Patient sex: F
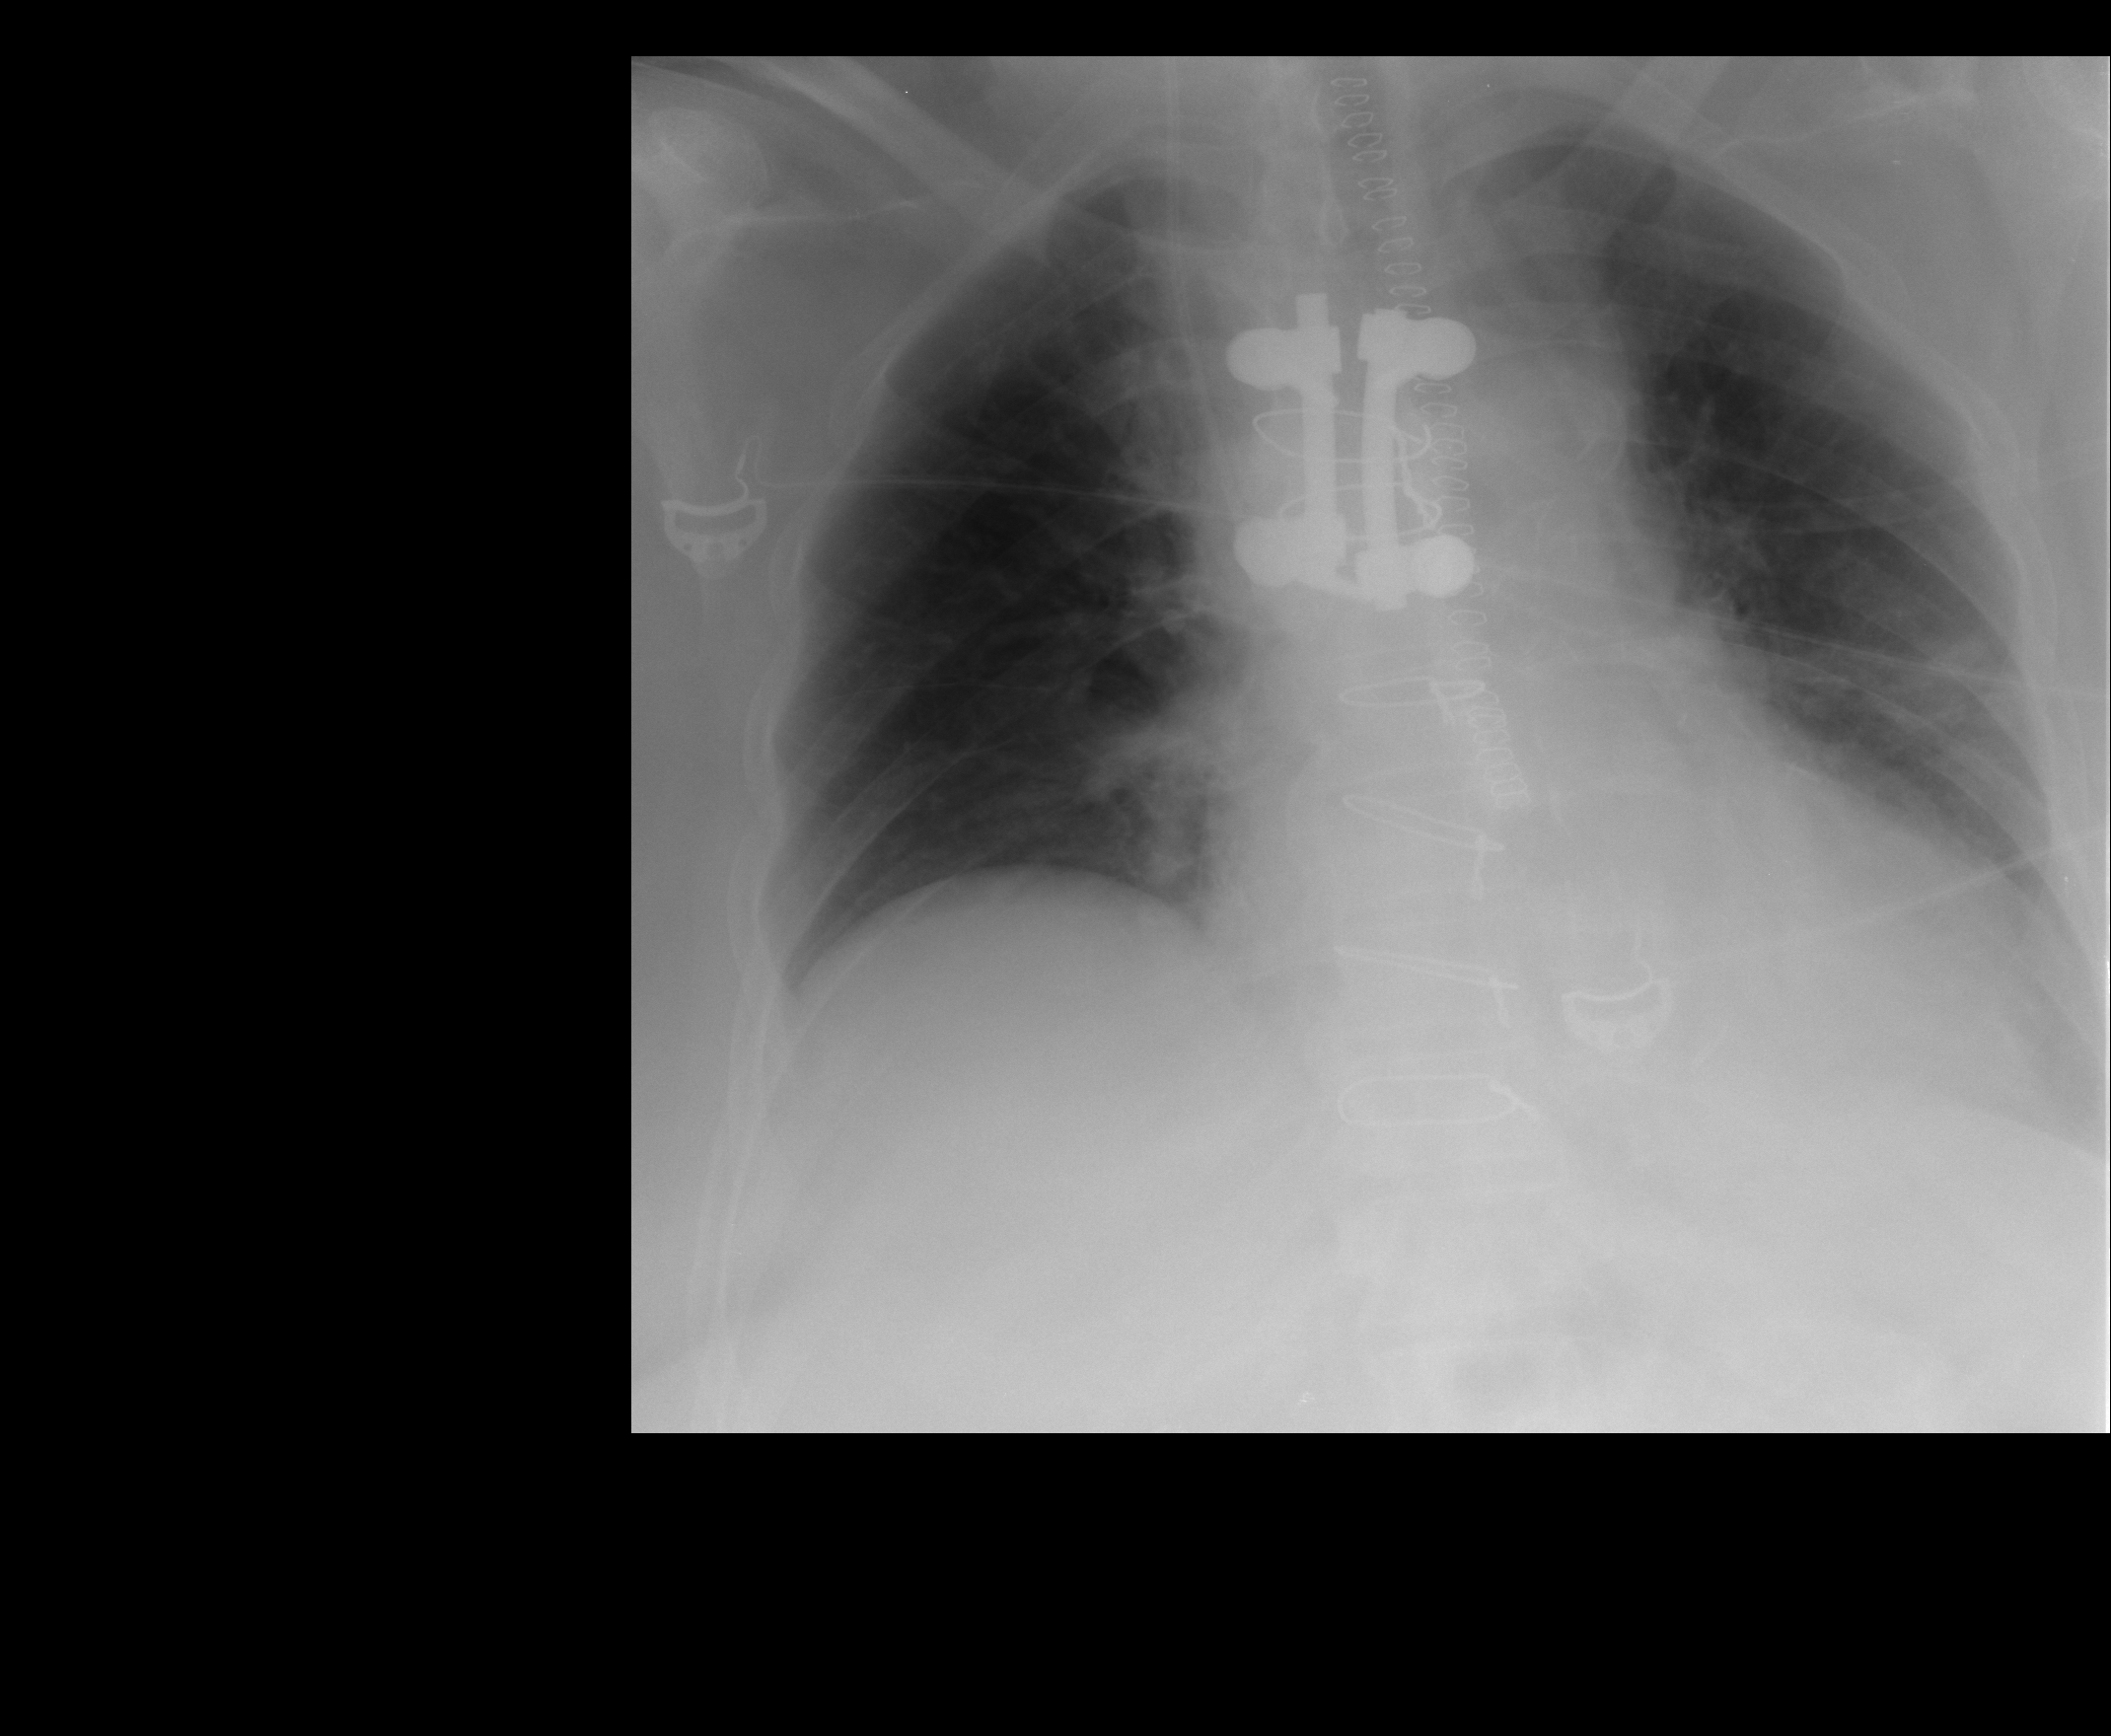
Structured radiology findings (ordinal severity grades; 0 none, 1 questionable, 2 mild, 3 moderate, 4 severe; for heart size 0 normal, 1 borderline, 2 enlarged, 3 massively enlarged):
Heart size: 2
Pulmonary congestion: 1
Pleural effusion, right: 0
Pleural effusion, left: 1
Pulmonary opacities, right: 0
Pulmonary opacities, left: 0
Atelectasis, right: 0
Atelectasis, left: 2